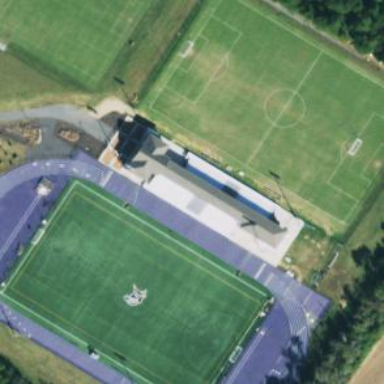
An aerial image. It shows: Soccer pitch for outdoor sports and leisure activities.